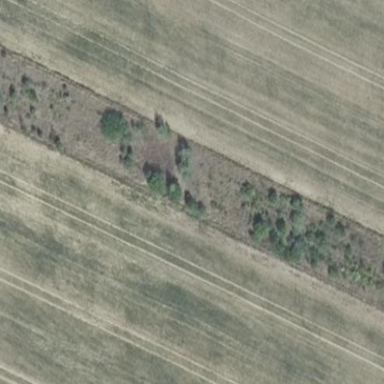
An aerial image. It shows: Fence surrounding patch of scrubland.